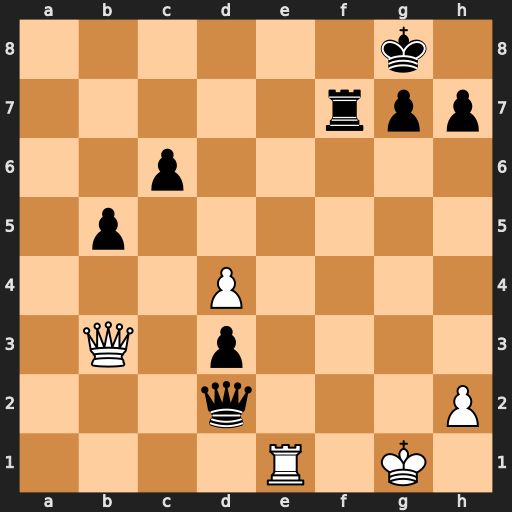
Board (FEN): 6k1/5rpp/2p5/1p6/3P4/1Q1p4/3q3P/4R1K1
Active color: w
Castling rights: -
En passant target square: -
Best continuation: Re8#